Question: I am currently trying to use gnuplot to fit the a simple data set using the beneath commands, however I am having no luck despite including good initial guesses.
Commands:
'''
gnuplot> f(x) = 1/(2*pi) * 1/m1 * 1/(b + x**2)**(-3/2)
gnuplot> m1 = 150
gnuplot> m2 = 17
gnuplot> fit f(x) "data.txt" using 1:2 via m1, m2
'''
Data (x:y):
'''
2 1.2643E-05
3 7.90515E-06
4 5.67976E-06
5 4.70381E-06
6 3.65957E-06
7 2.69824E-06
8 2.06054E-06
9 1.52311E-06
10 1.0627E-06
11 7.88733E-07
12 5.89984E-07
13 4.70111E-07
14 3.62744E-07
15 2.48113E-07
16 1.84463E-07
17 1.28446E-07
18 1.09519E-07
19 9.40524E-08
20 8.20673E-08
'''
However gnuplot returns m1 = 2.45e14 and m2 = 3.64e9 which are simply incorrect and huge compared to the (roughly correct) initial values
I have tried using the exact same data set and fitting function in KaleidaGraph (demo version) which return correct results (as per below picture) and could use this if gnuplot will not work, however I would prefer to use gnuplot as I will be able to automate the process for many data files then as I do not believe that KaleidaGraphs has a command line terminal.

Does anyone know why gnuplot is returning such wild values?
(If it helps I'm using Windows 8.1 x64)
Many thanks for all help,
James
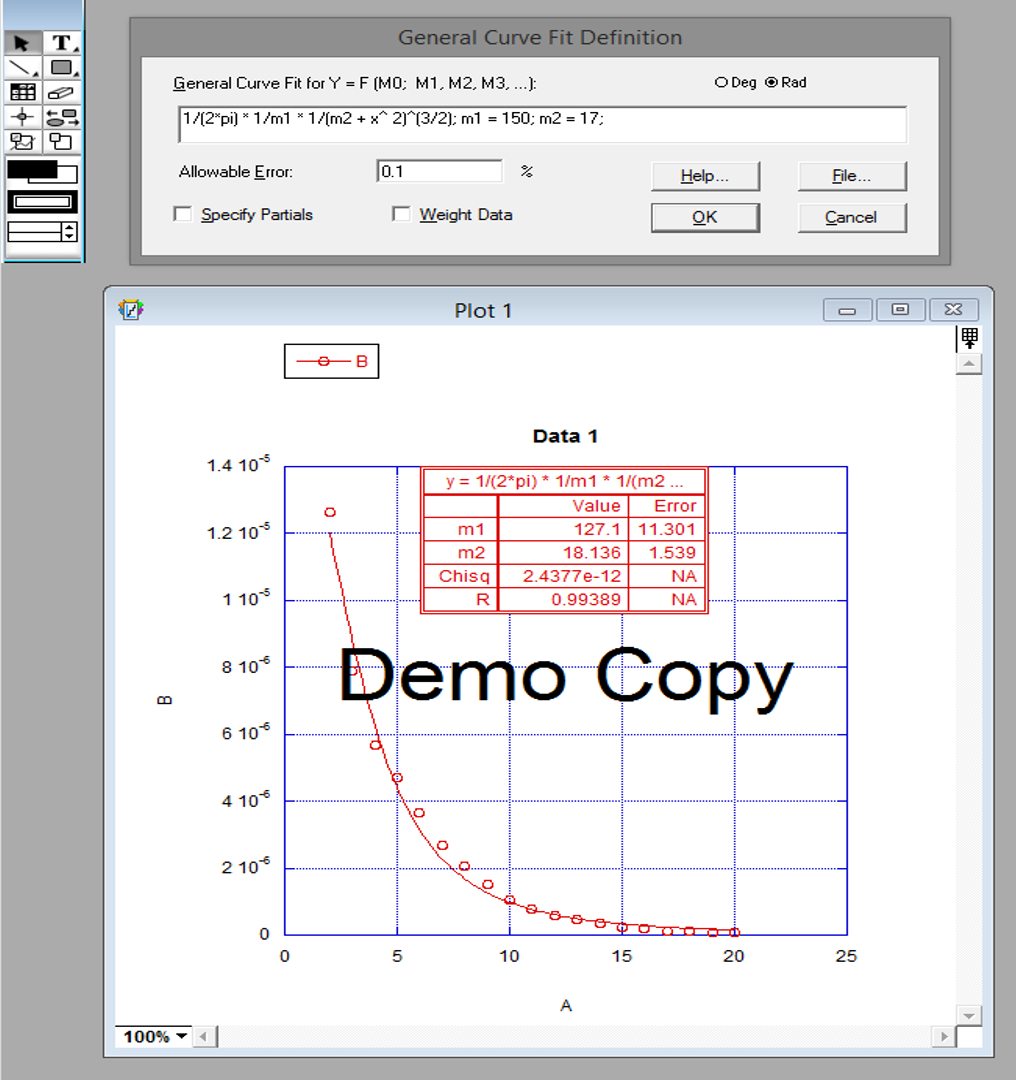
Answer: Two things: Gnuplot does integer division, so you must use '3/2.0' to get the correct exponent.
Second, the function in gnuplot is not the same as the one used in KaleidaGraph: The exponent must be positive '(3/2.0)' and you must use 'm2' where you have 'b':
'''
f(x) = 1/(2*pi) * 1/m1 * 1/(m2 + x**2)**(3/2.0)
m1 = 150
m2 = 17
fit f(x) "data.txt" using 1:2 via m1,m2
'''
That gives:
'''
...
Final set of parameters Asymptotic Standard Error
======================= ==========================
m1 = 127.11 +/- 11.31 (8.898%)
m2 = 18.1347 +/- 1.54 (8.492%)
'''